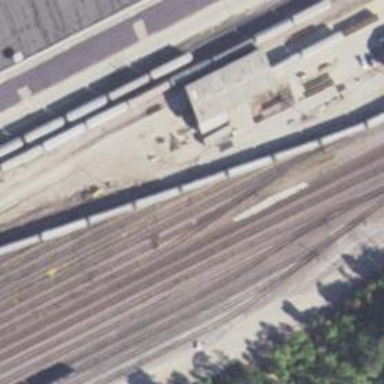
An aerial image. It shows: Rail spur service.